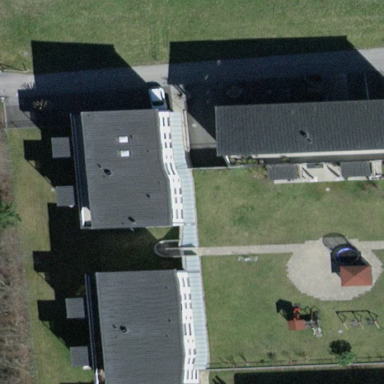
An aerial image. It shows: Skillion-roofed apartments building.